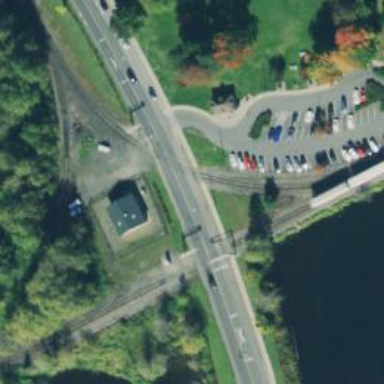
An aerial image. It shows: Railway crossing.